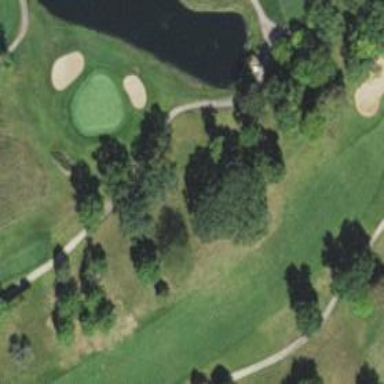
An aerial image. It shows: Pathway for golfing.